Question:
I have built, installed my custom kernel. I need to prove that the new kernel is built and running. I have tried exploring for the log messages. I searched and and files for getting information about my newly built kernel, but I am unable to find the logs for the same. Can anyone let me know how and where I can find the logs for my new kernel. I am using ubuntu.
Thanks.
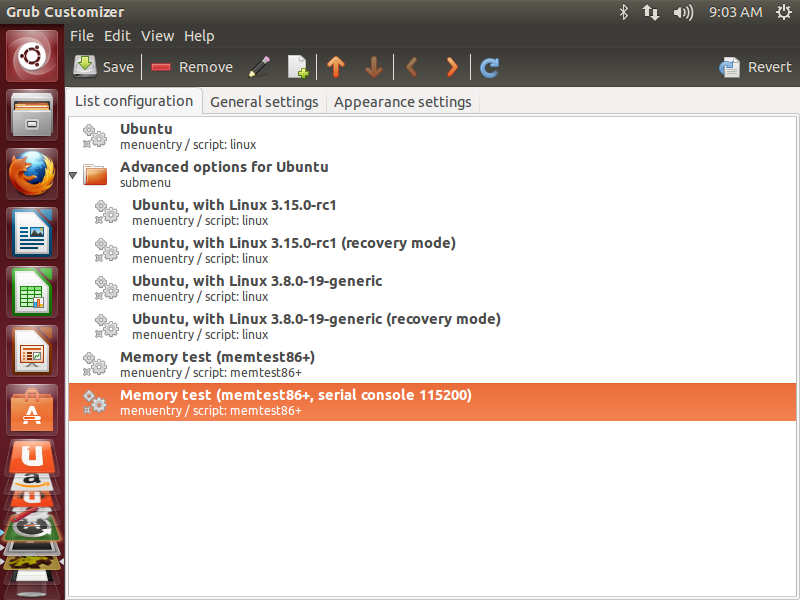
Answer: @user2559758 you need to go into 'General Settings' tab and select the 'older kernel version' as the 'default Kernel'. (there is a drop down menu, choose your old kernel as default kernel). Now 'save' your changes (top left corner). 'exit' grub loader. 'reboot'. Once the reboot happens, 'cp /var/log/dmseg ~/oldlog'. Again run 'grub-customizer' switch to 'General Settings' (2nd tab) choose new kernel version, save, reboot. Now you can copy 'cp /var/log/dmesg ~/newlog' . Now do 'diff oldlog newlog'
Let me know if you have issues. If the answer is still unclear, please send the screenshot of 'General Settings' tab. Also give the name of new and old kernel version names and I will be able to assist you better.